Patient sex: M
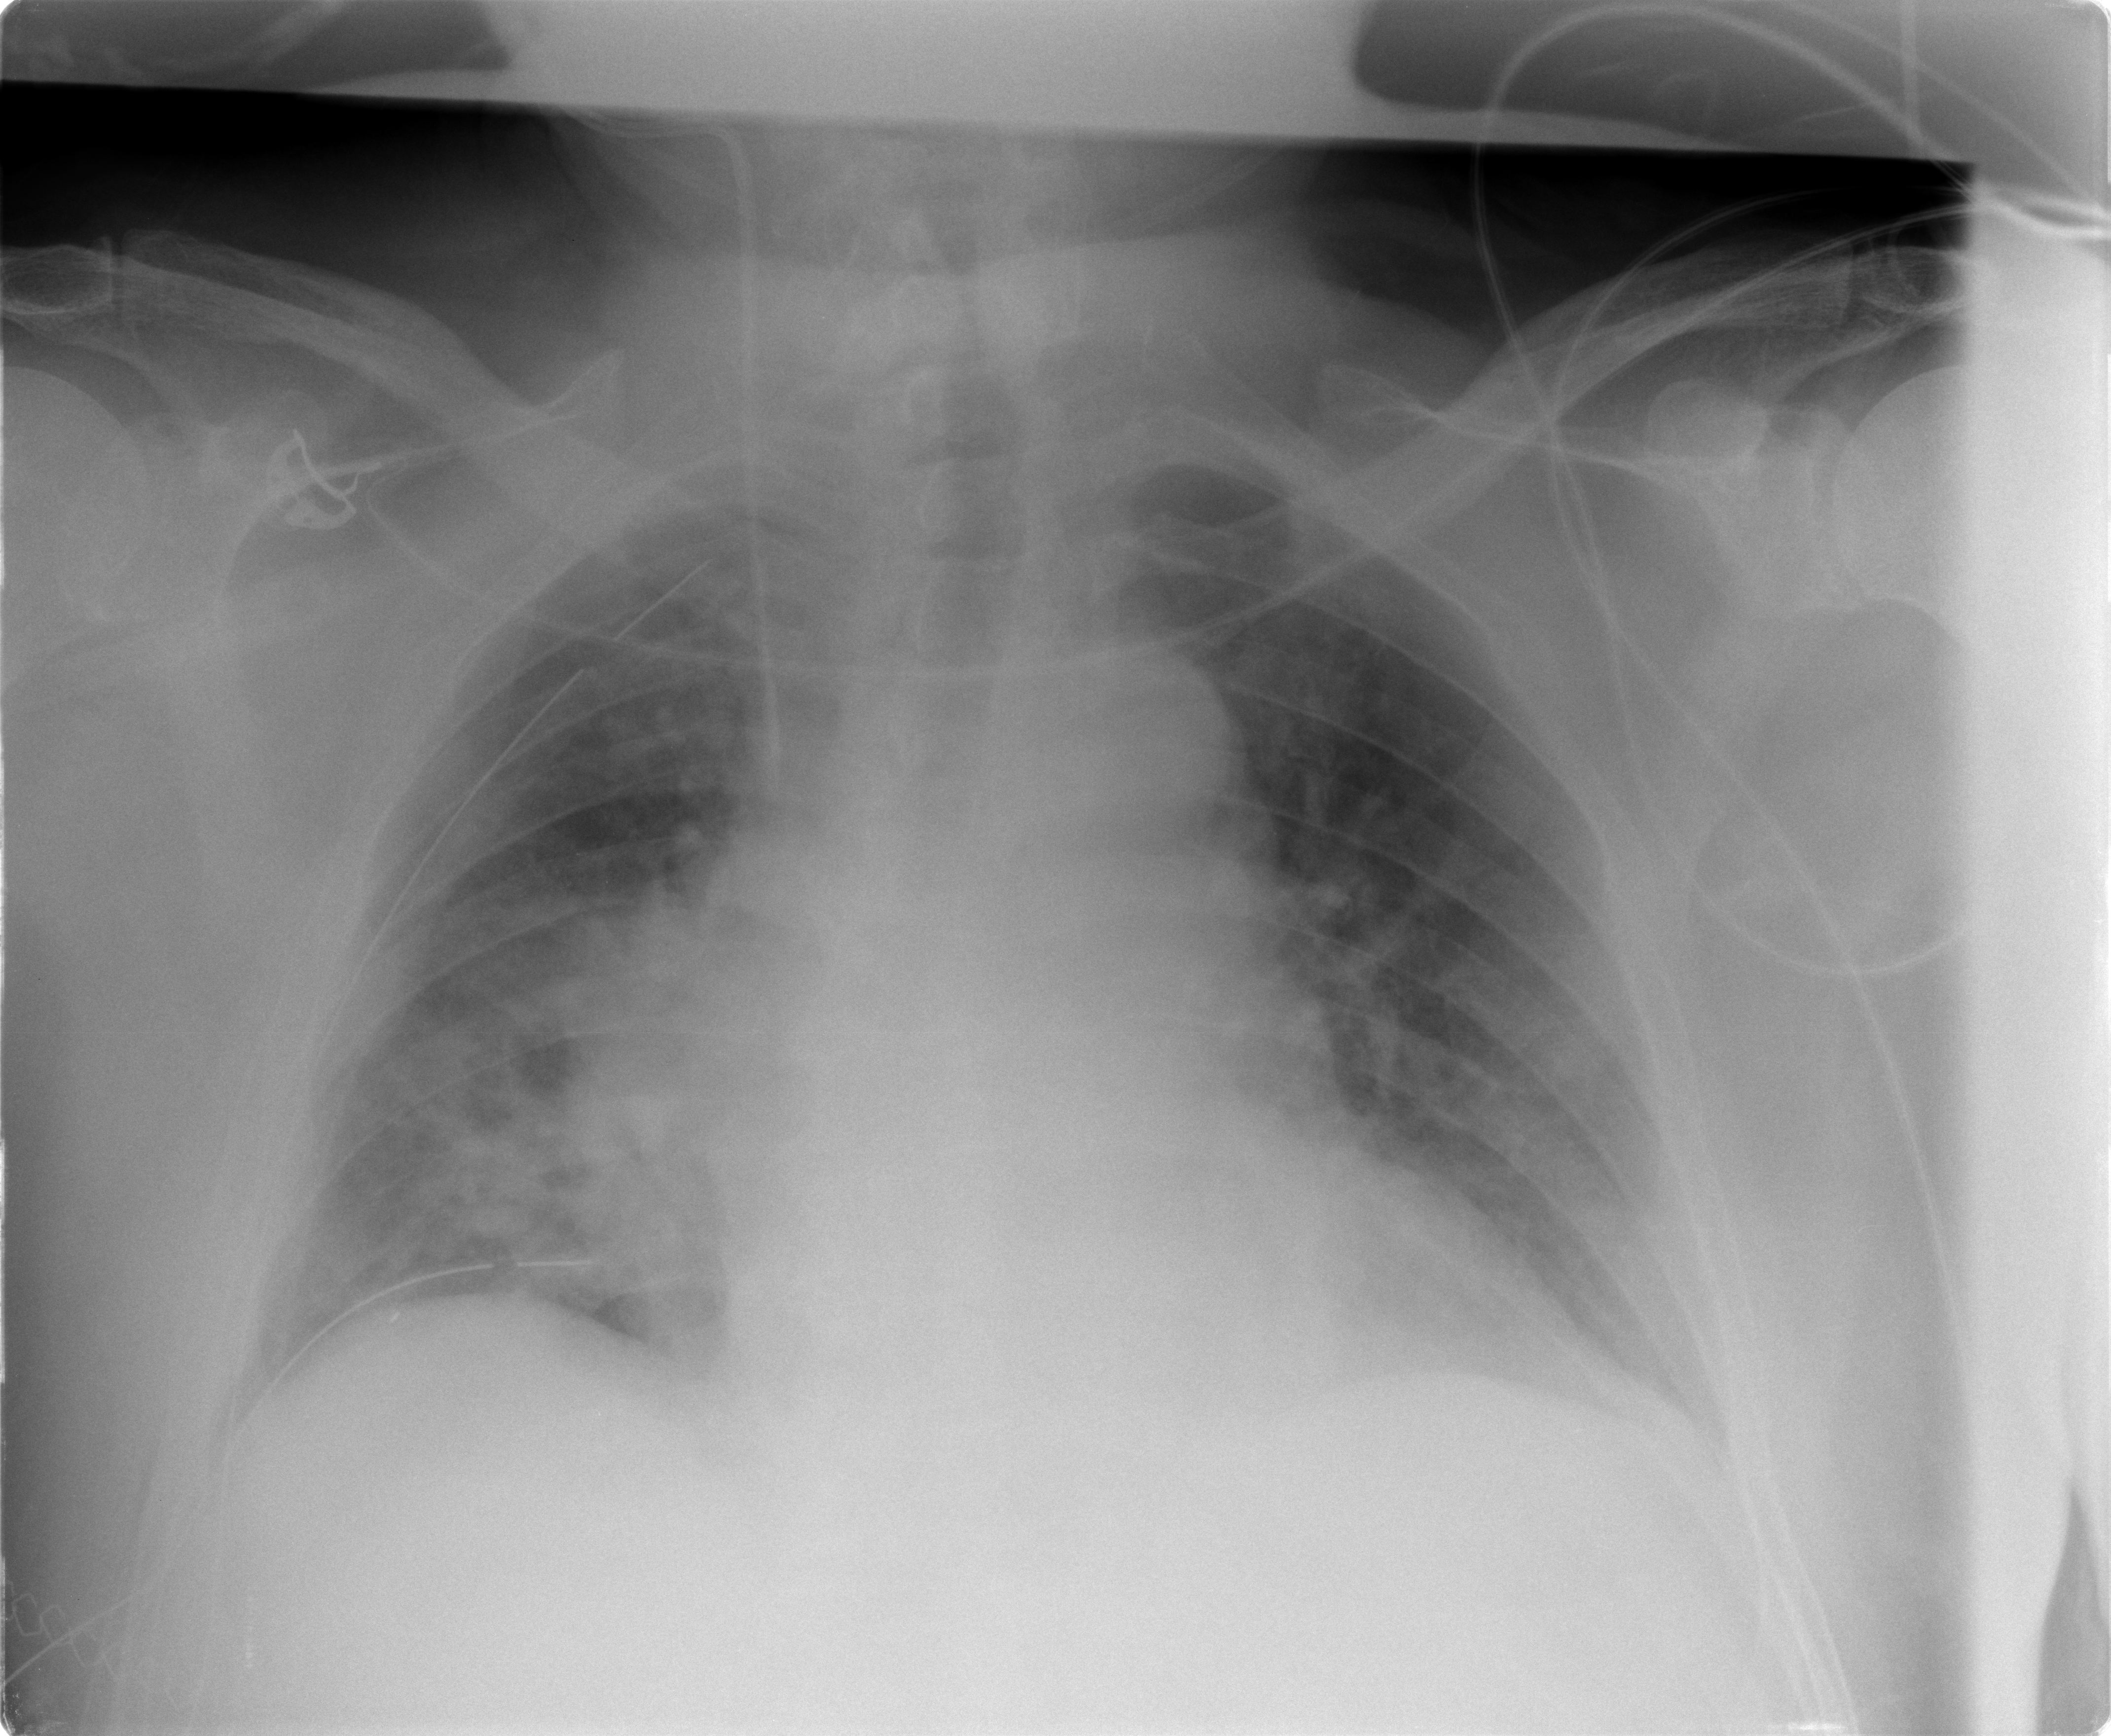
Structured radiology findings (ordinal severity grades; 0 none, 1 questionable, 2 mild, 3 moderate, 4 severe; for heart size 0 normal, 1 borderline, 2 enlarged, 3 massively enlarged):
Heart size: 2
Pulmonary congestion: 2
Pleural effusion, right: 0
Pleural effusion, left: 0
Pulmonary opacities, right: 2
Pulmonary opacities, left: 0
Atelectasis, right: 0
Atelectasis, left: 0